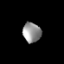
Tissue: lung
Cell type: T cells
Senescence score: 0.1802
Nuclear area (px): 355
Mean DAPI intensity: 147.645